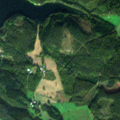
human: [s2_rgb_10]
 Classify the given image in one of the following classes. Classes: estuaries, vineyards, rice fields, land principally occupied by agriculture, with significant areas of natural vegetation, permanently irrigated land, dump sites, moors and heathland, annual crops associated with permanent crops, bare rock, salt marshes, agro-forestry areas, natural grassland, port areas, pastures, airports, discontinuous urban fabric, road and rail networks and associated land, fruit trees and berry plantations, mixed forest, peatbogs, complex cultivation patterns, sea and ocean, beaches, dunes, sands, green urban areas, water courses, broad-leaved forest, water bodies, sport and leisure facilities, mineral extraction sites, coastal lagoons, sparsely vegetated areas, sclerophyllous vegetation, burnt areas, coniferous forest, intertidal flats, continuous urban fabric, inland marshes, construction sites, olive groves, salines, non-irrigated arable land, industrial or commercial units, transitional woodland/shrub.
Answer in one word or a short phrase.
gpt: non-irrigated arable land, coniferous forest, mixed forest, water bodies